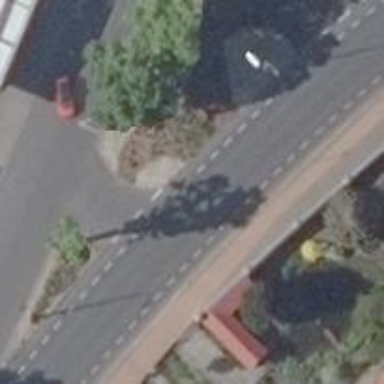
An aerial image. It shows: Advisory cycle lane on tertiary road with asphalt surface.